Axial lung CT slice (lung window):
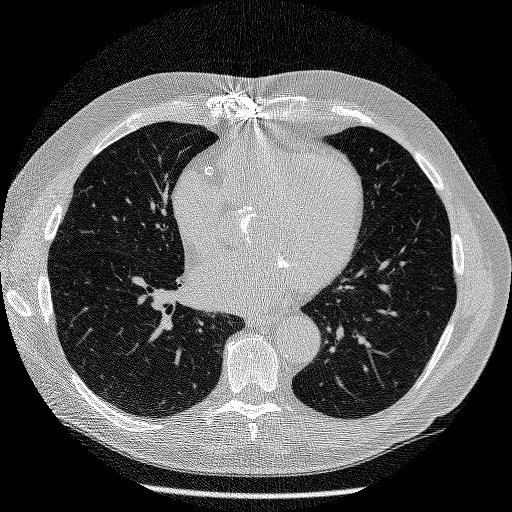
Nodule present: no